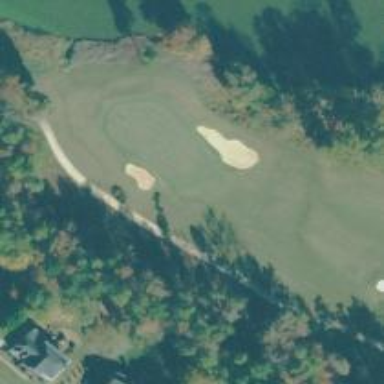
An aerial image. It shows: View of golf hole.